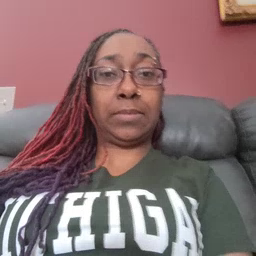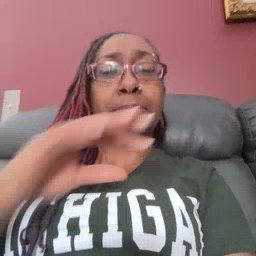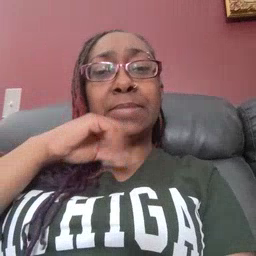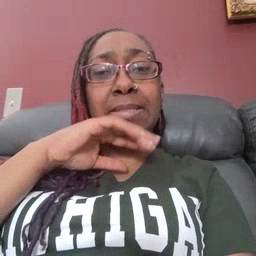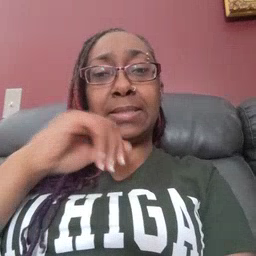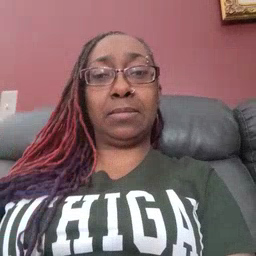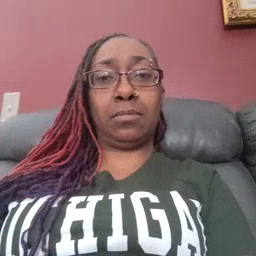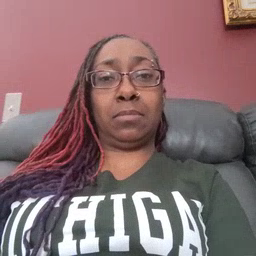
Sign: pig